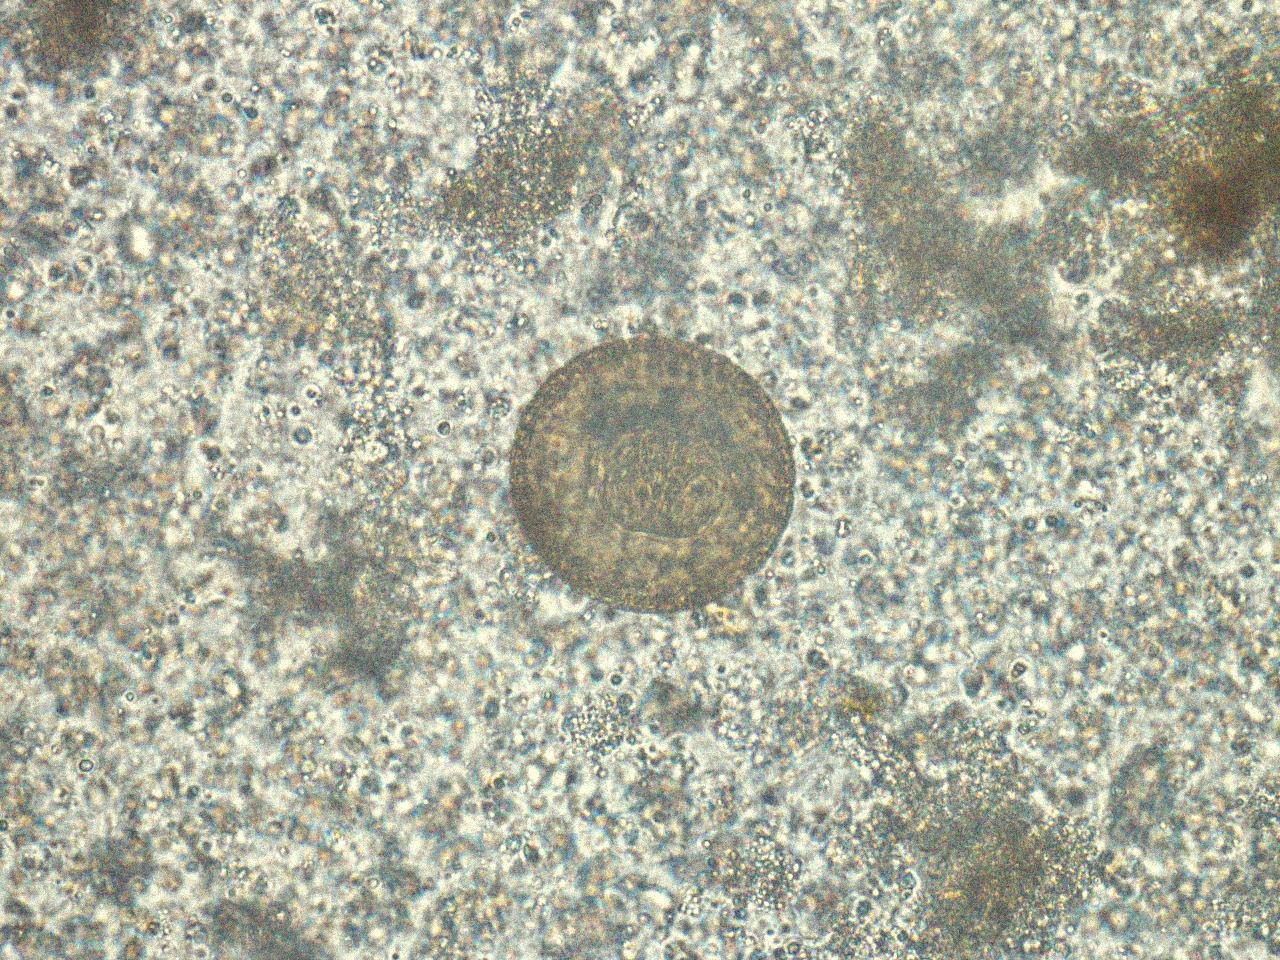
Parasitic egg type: Hymenolepis diminuta